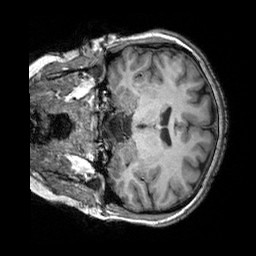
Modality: T1w
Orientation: coronal
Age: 24
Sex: female
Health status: healthy
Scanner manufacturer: siemens
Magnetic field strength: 3 T
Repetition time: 2.3 s
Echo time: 0.00303 s